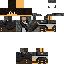
A male human skin with dark skin, wearing brown long hair dressed in a blue hoodie and brown pants, featuring a closed mouth.